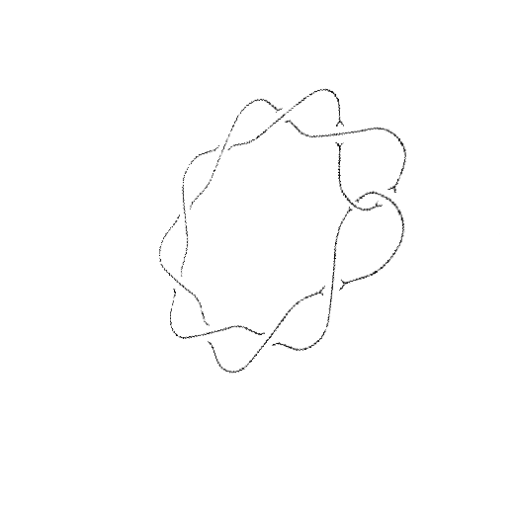
Crossing number: 10